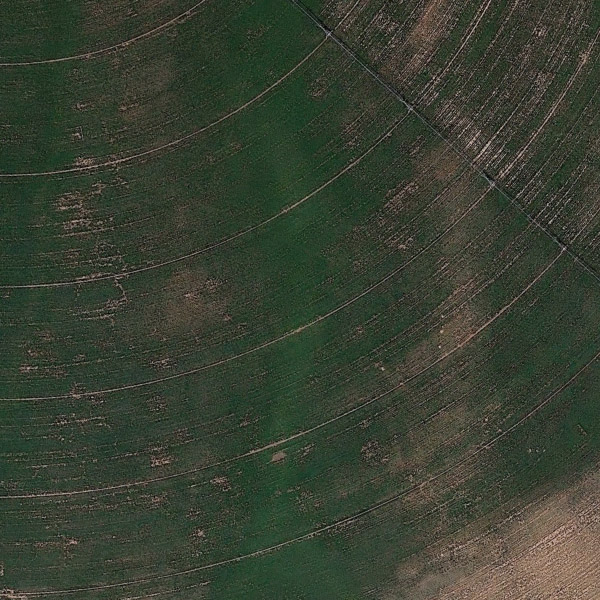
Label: Meadow